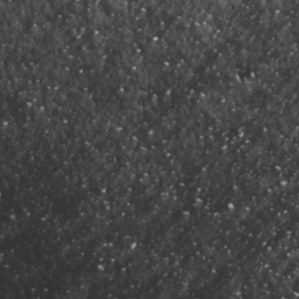
Label: non_frost